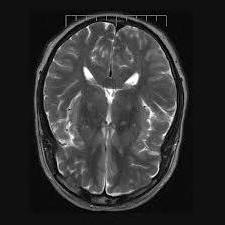
Label: notumor